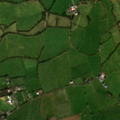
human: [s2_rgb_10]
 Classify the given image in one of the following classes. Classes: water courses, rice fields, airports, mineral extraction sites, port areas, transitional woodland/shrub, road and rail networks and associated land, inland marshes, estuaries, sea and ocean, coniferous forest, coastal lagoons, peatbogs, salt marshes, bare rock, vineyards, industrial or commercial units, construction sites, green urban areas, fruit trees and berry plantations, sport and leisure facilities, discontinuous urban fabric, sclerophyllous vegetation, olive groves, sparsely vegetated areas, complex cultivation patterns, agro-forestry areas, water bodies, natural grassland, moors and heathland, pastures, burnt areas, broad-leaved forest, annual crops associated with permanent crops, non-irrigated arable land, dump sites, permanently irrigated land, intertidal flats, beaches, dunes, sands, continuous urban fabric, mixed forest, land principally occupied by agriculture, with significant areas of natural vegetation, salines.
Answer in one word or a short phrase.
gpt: pastures, complex cultivation patterns